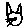
Label: cat